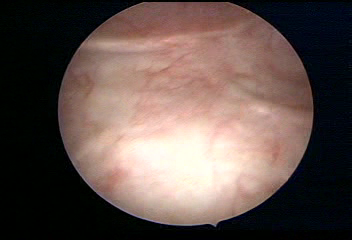
Modality: WLC
Class: Foreign bodies
Subclass: AirBubble
Bladder cancer association: No
Annotated structures: Air bubble